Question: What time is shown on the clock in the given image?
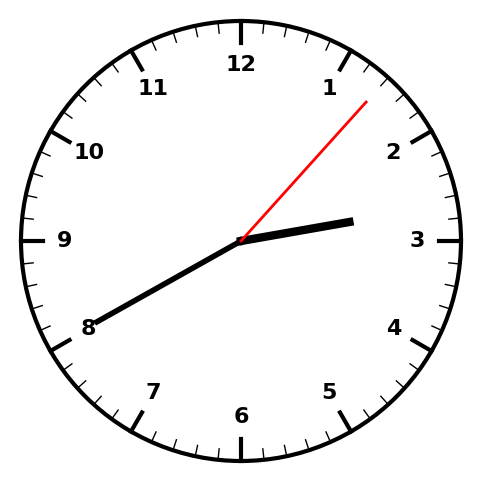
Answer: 02:40:07